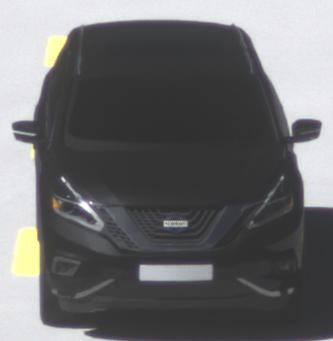
Make: Nissan
Model: Murano
Detailed model: Gen. 3 Z52
Model produced from: 2015
Doors: 5
Color: black
Road condition: dry road
Daytime: midday
Contrast: high contrast